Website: apple
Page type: billing-address
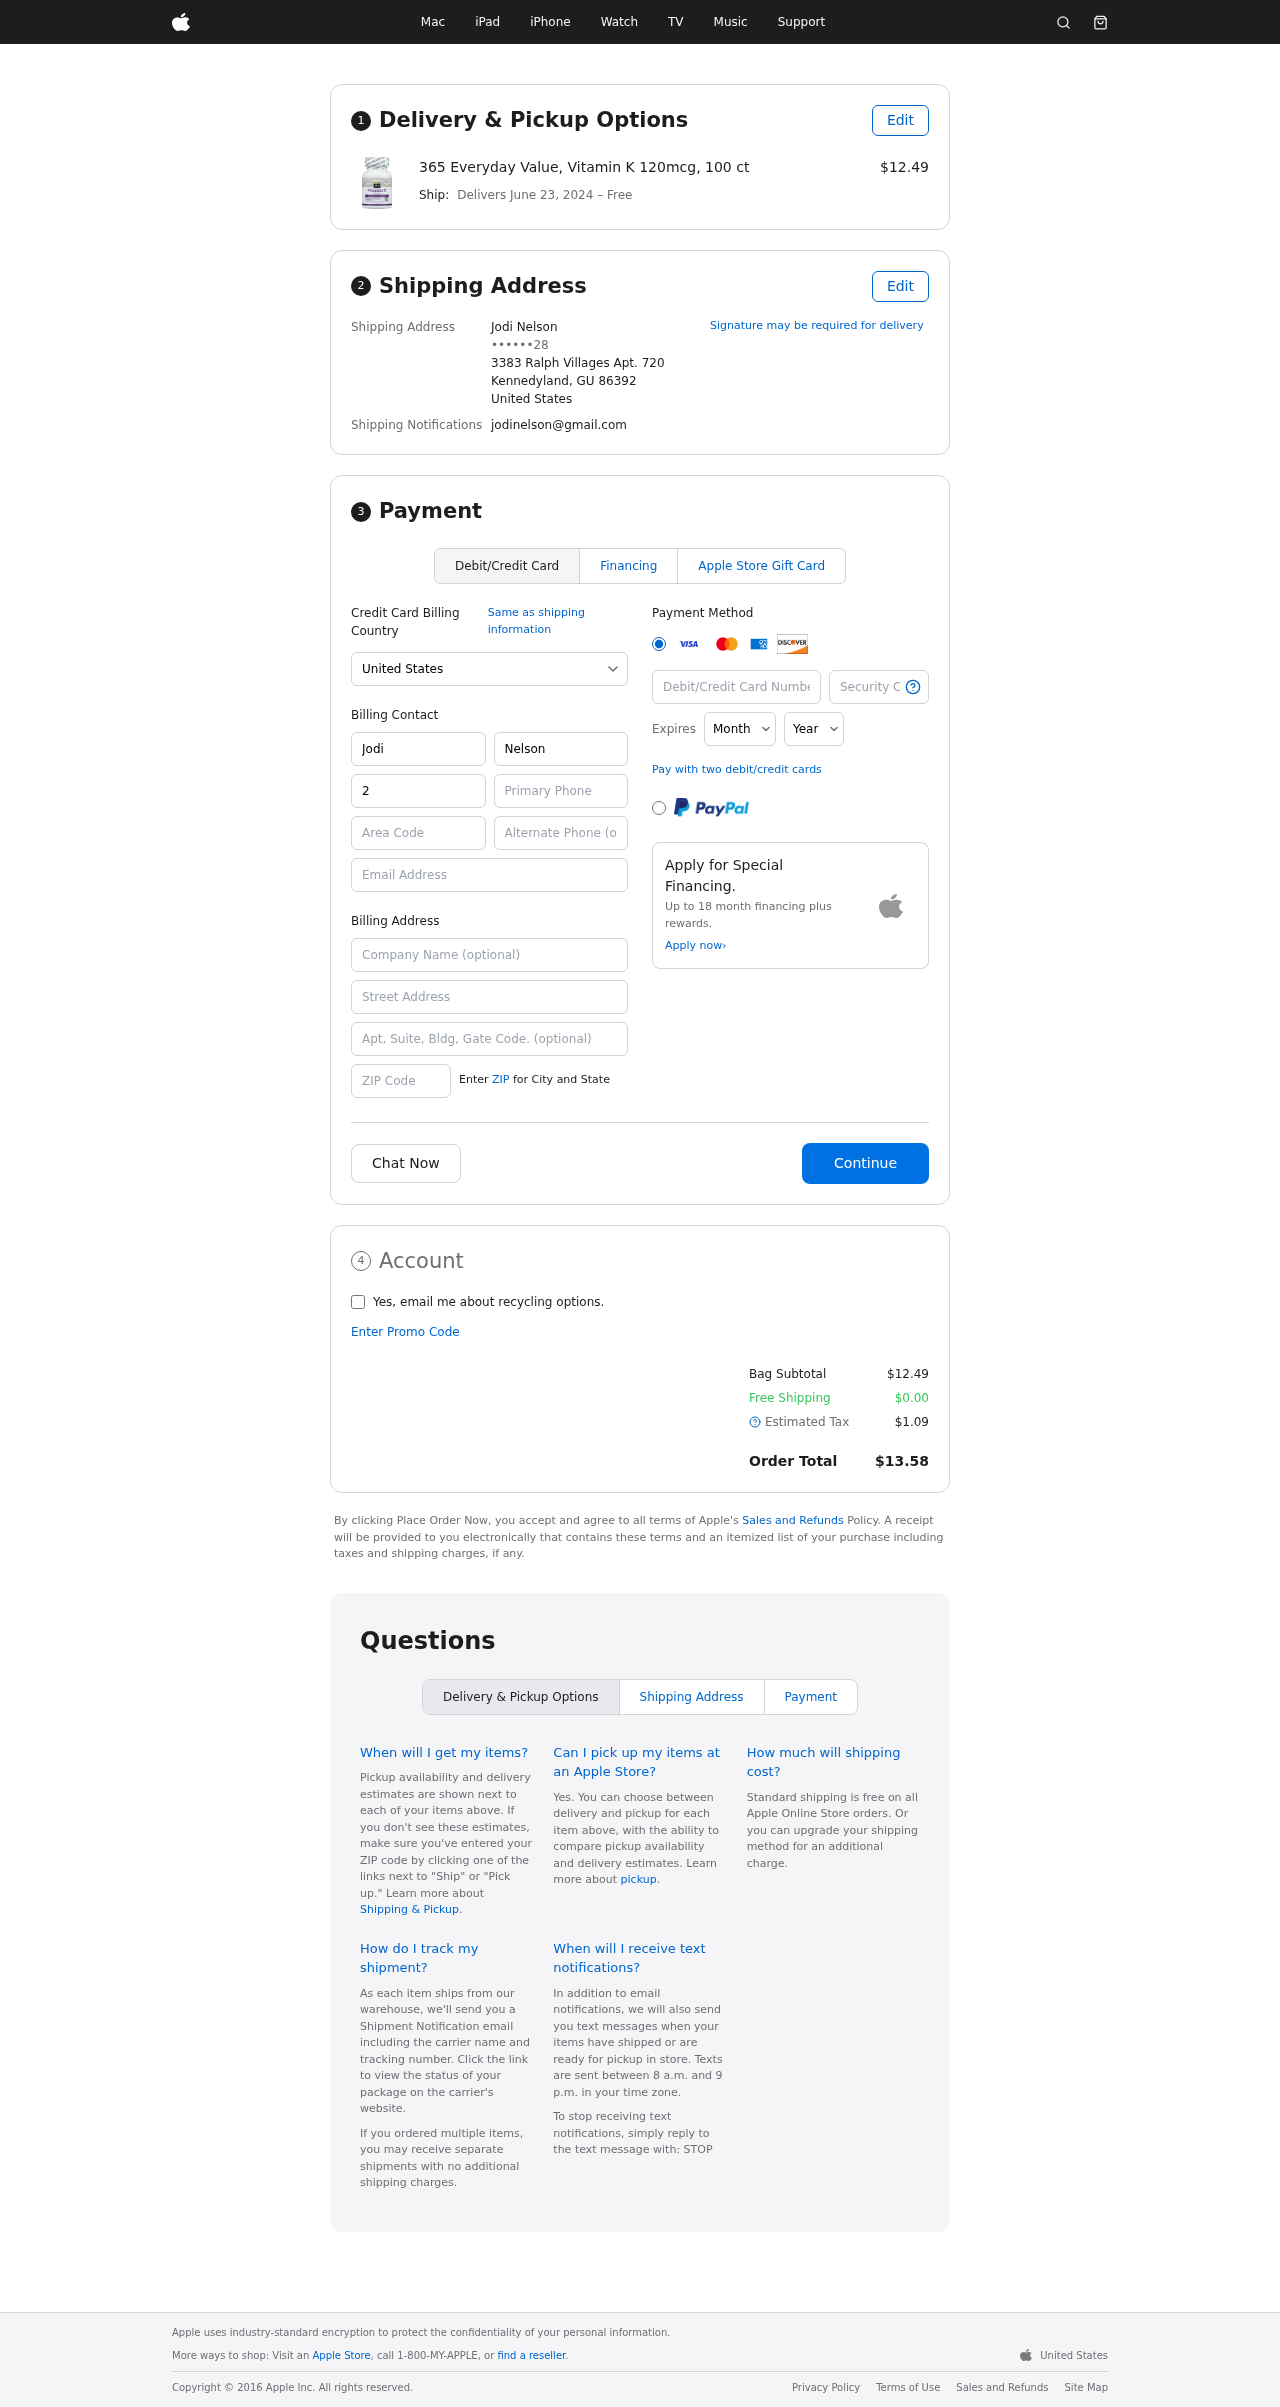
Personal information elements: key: PII_CARD_CVV
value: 507
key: PII_CARD_EXPIRY_MONTH
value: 08
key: PII_CARD_EXPIRY_YEAR
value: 30
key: PII_CARD_NUMBER
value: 6551 6091 8813 5063
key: PII_CITY_STATE_ZIP
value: Kennedyland, GU 86392
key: PII_COUNTRY
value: United States
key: PII_EMAIL
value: jodinelson@gmail.com
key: PII_FULLNAME
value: Jodi Nelson
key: PII_STREET
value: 3383 Ralph Villages Apt. 720
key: PII_PHONE_MASKED
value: ••••••28
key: PII_BILLING_FIRSTNAME
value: Jodi
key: PII_BILLING_LASTNAME
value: Nelson
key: PII_BILLING_PHONE_AREA
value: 212
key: PII_BILLING_PHONE
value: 2128576328
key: PII_BILLING_EMAIL
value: jodinelson@gmail.com
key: PII_BILLING_COMPANY
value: Wilson, Wyatt and Levy
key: PII_BILLING_STREET
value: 3383 Ralph Villages Apt. 720
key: PII_BILLING_POSTCODE
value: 86392
Product elements: key: PRODUCT1_NAME
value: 365 Everyday Value, Vitamin K 120mcg, 100 ct
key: PRODUCT1_PRICE
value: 12.49
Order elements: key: ORDER_DELIVERY_DATE
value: June 23, 2024
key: ORDER_SUBTOTAL
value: $12.49
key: ORDER_SHIPPING_COST
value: $0.00
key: ORDER_TAX
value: $1.09
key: ORDER_TOTAL
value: $13.58